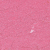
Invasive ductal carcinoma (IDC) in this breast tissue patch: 0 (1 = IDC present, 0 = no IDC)